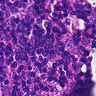
Metastatic tissue present: no